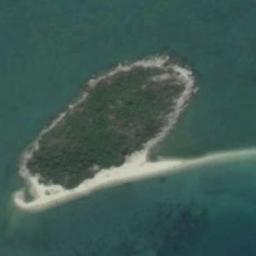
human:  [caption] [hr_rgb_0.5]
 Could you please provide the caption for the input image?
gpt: The island on the right is the largest .

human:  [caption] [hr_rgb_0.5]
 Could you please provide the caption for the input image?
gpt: The island with dense vegetation is surrounded by green waters .

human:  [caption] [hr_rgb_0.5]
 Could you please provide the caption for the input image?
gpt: Many trees are on the island .

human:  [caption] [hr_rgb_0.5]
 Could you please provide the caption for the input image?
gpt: The green island, Which is approximately elliptical in shape, Is surrounded by blue sea water  The island’s green plants flourish and there is a circle of white sand on the periphery .

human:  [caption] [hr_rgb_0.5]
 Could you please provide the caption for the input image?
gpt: There are many green trees and white beaches on the island .